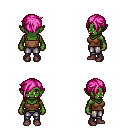
a pixel art fantasy rpg character, female body template, orc, green skin, brown pirate shirt, metal pants, pink pixie cut hairstyle, maroon shoes, four views (front, back, left, right), 2x2 character sprite sheet, small pixel art, hard edges, no anti-aliasing